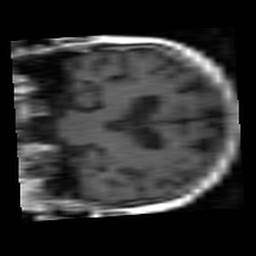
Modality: T1w
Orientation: coronal
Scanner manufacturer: siemens
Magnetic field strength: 1.5 T
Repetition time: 0.488 s
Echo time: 0.0092 s